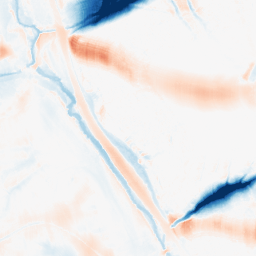
Category: morphological
Decomposition family: morphological_ellipse
Decomposition parameters: operation: average
width: 50
height: 30
Upsampling method: sinc_hamming
Upsampling parameters: scale: 8
kernel_size: 16
Upsampling scale: 8